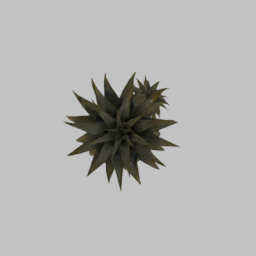
Label: nature